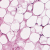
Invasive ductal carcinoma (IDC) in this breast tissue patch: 0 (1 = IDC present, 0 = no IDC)